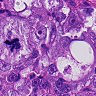
Metastatic tissue present: yes